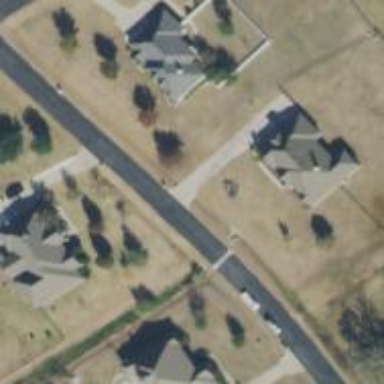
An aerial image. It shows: Residential road.